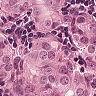
Metastatic tissue present: yes